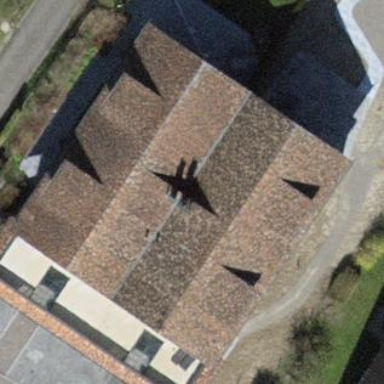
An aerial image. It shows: Semi-detached house with gabled roof.